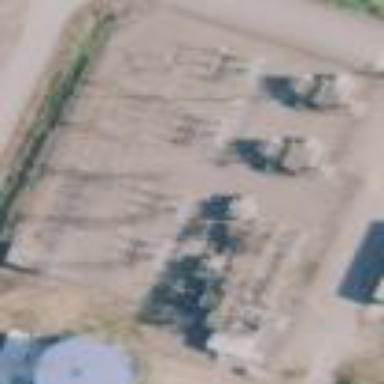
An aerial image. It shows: Industrial power substation enclosed by fence.